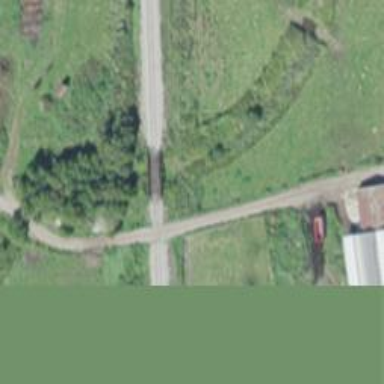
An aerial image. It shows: Railway track.